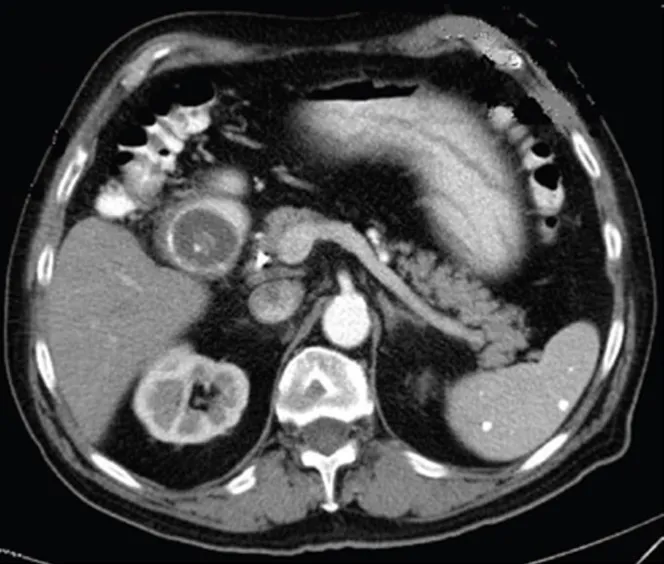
Abdominal CT scan showing a subtotal stenosis of the lumen of the second duodenal portion.
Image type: radiology (ct)